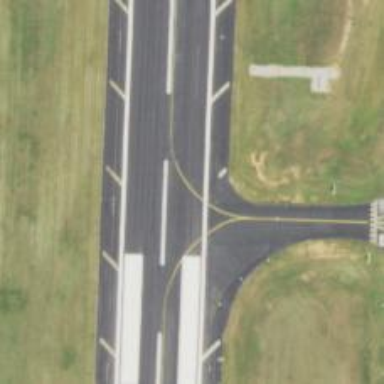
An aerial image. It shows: View of taxiway at the airport.